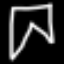
Label: pants